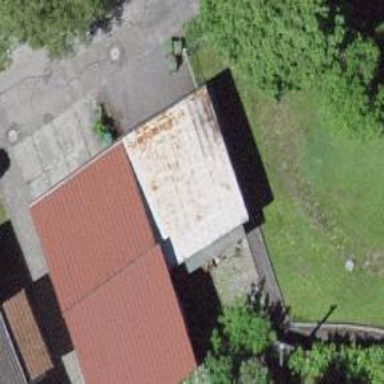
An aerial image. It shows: Garage.